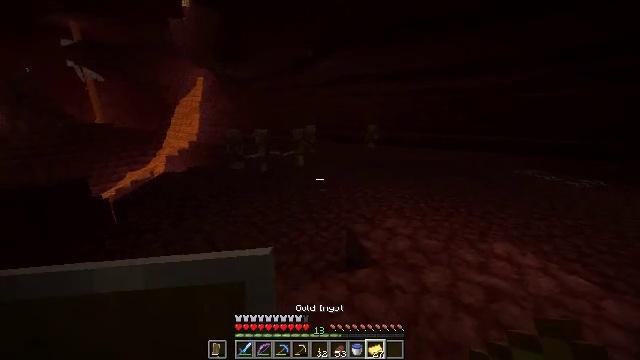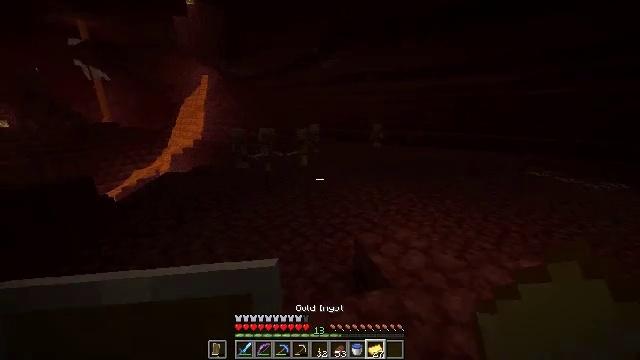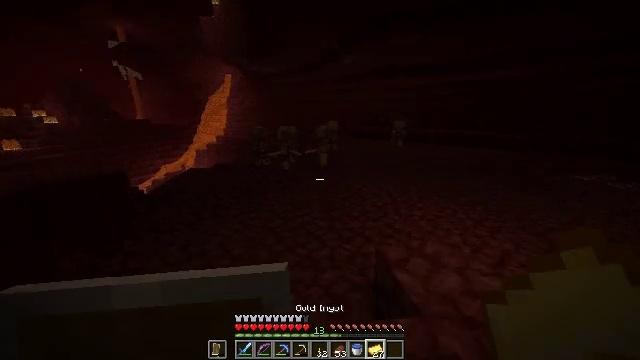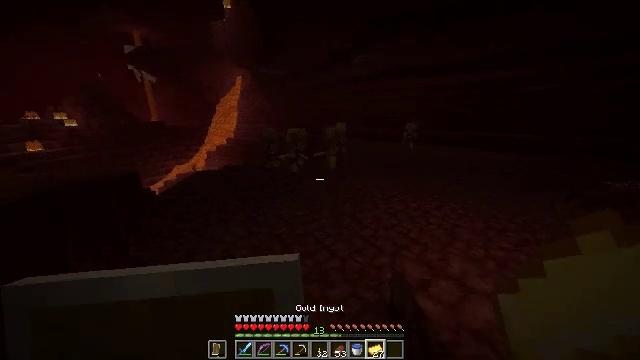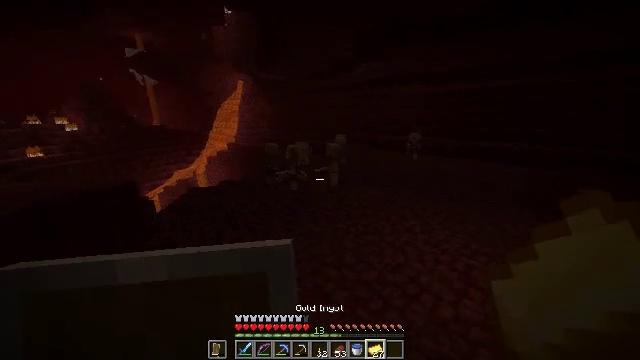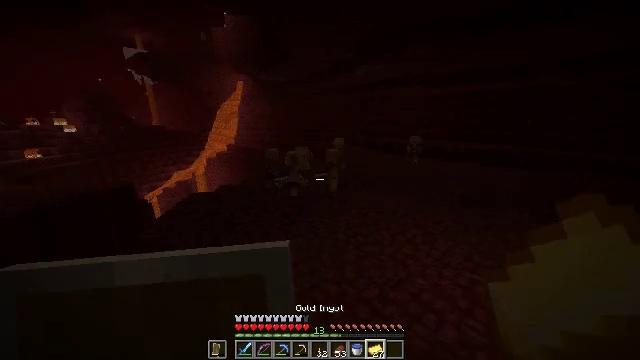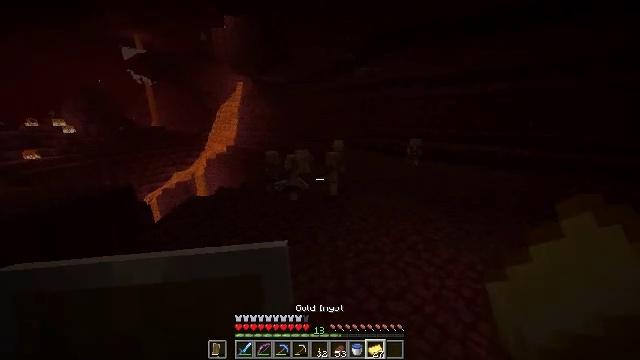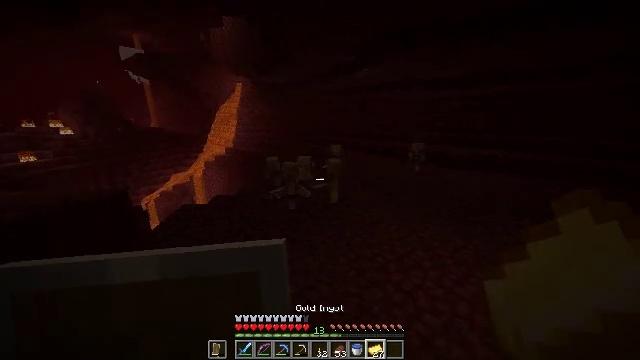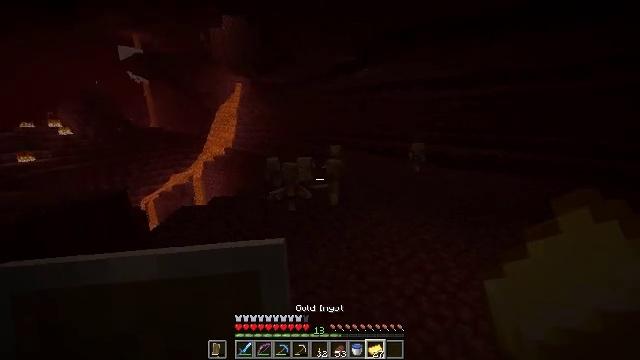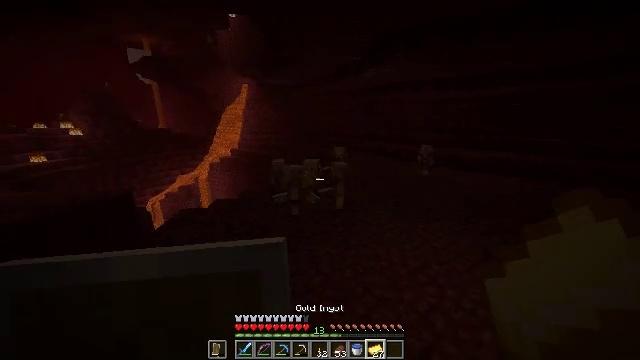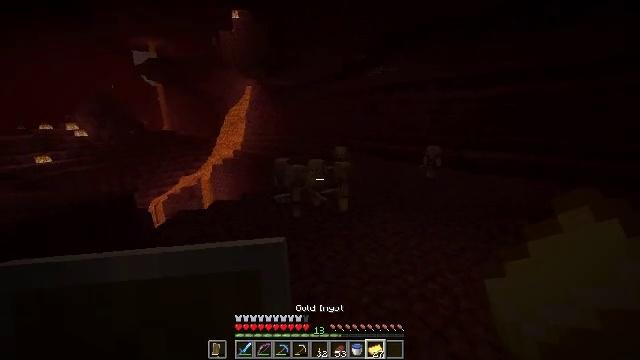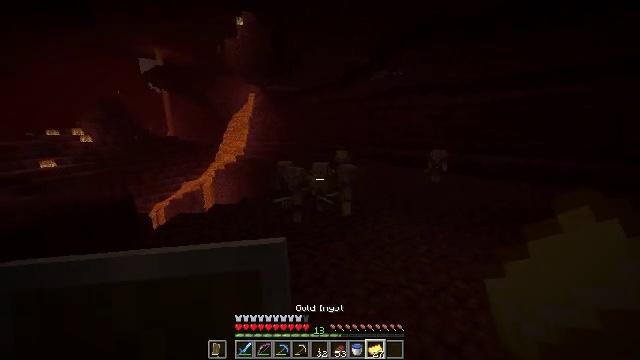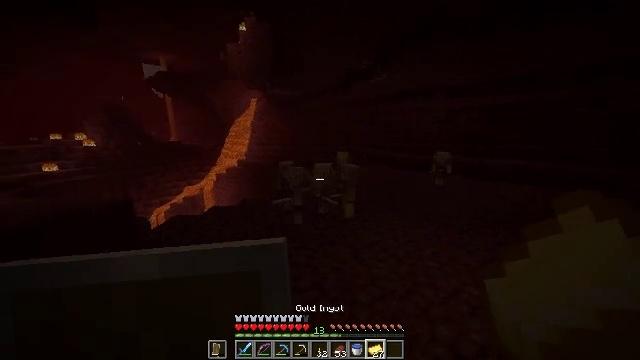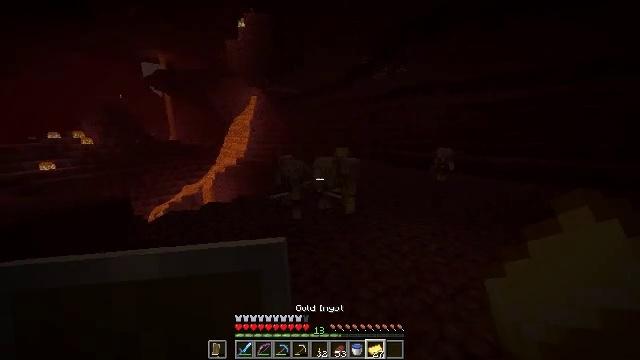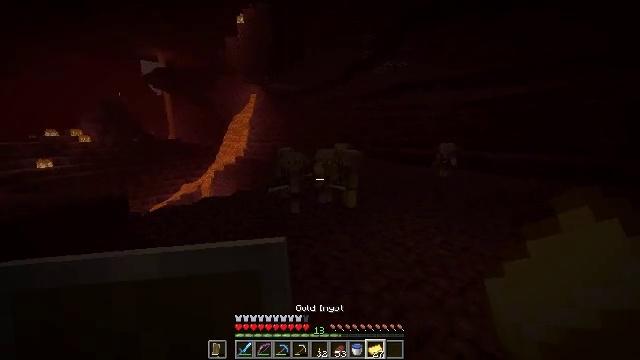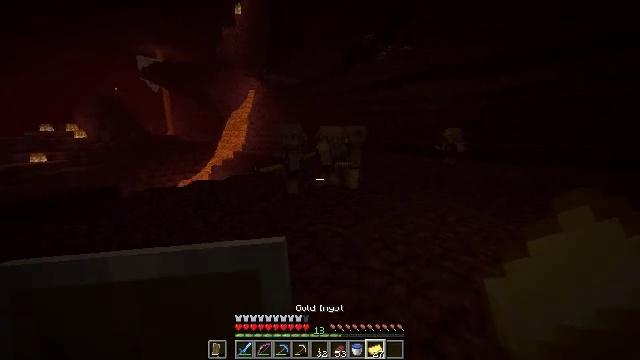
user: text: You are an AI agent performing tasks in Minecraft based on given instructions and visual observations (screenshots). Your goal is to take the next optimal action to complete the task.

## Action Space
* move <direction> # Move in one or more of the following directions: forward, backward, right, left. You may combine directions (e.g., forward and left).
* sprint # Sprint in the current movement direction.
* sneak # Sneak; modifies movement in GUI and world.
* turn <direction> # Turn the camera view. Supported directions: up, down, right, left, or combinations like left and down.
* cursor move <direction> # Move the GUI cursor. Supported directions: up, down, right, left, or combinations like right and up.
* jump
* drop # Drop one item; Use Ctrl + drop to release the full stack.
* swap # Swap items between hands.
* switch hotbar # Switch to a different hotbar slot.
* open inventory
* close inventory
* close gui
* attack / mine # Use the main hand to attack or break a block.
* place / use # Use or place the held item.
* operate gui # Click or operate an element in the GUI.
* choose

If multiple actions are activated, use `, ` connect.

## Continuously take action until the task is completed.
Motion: motion action
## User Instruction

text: Drop a gold ingot.
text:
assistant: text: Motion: move forward, turn left
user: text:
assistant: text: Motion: move forward, turn left
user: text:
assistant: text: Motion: move forward, turn left, jump
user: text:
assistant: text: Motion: move forward, jump
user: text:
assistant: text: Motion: move forward, jump
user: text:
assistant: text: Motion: move forward
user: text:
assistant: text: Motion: move forward
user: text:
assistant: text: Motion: move forward
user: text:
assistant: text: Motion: move forward, turn left
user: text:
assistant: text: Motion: move forward
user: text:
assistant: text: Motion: move forward, turn up
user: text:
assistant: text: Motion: move forward, turn up
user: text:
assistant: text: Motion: move forward
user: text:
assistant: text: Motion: move forward
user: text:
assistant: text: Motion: move forward
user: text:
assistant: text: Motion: move forward
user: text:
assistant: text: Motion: move forward, turn right
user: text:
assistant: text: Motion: move forward
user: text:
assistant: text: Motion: move forward
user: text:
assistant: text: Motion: move forward, turn right
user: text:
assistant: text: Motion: move forward, turn right
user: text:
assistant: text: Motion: move forward, drop
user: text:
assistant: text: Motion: move forward, turn right, drop
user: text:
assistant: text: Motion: move forward, turn right and down, drop
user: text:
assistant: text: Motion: move forward, turn right and down
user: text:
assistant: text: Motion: move forward, turn right and down
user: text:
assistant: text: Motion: move forward, turn right
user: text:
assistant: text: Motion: move forward
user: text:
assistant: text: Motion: move forward, turn right
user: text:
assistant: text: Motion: move forward, turn right